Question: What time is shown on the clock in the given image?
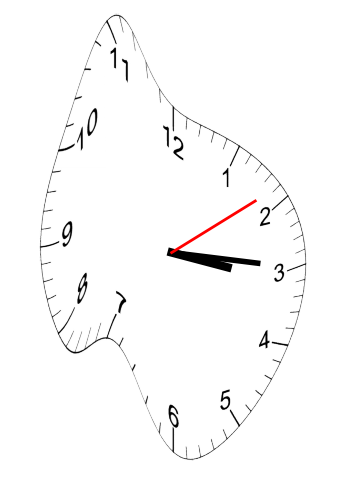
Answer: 03:15:09